Field crop: tomato
Growth stage: 1
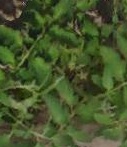
Species: tomato